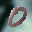
Label: 0